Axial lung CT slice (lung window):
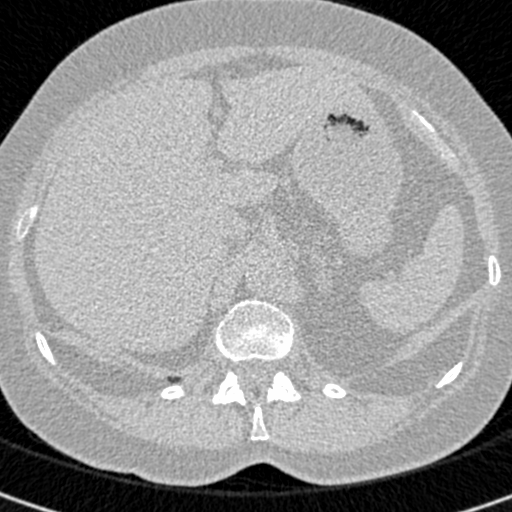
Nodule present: no